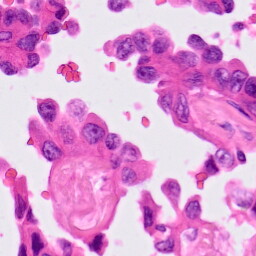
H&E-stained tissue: Lung